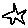
Label: star